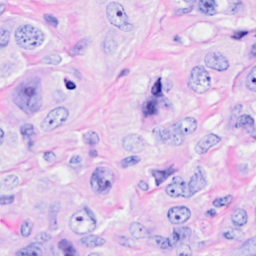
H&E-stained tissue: Breast